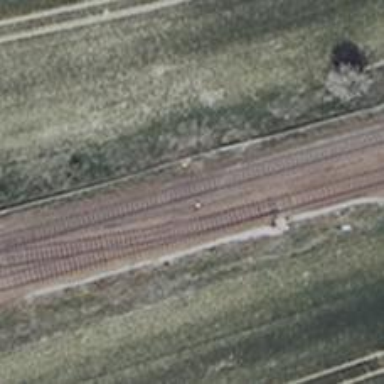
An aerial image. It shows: Railway signal.